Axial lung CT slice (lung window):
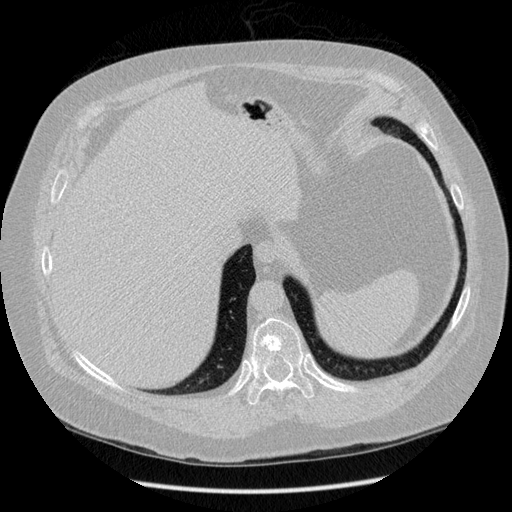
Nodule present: no